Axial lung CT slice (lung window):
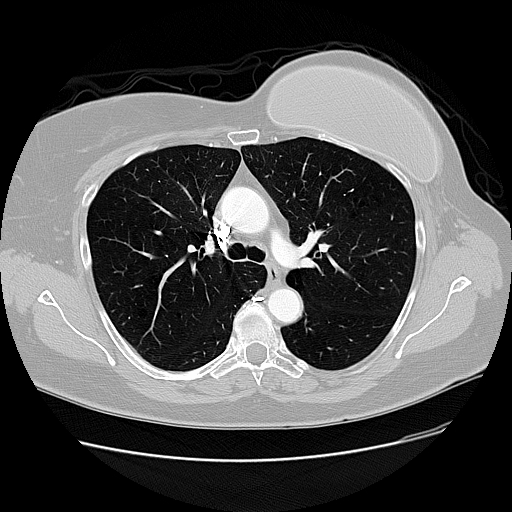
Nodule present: yes
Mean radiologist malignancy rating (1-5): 2.5